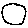
Label: circle